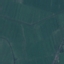
Land use / land cover: Pasture